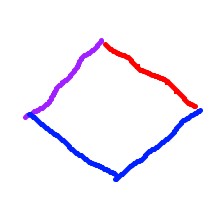
Shape: rhombus